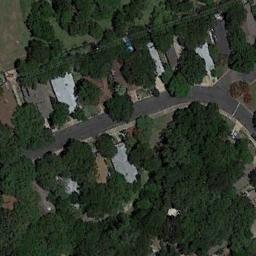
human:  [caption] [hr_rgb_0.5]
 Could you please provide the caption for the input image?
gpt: Many trees are in medium residential area .

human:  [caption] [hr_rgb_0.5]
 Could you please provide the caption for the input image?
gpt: The medium residential is next to the road and some trees .

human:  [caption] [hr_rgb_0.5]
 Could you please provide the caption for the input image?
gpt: The trees in the mid-sized residential areas are not green .

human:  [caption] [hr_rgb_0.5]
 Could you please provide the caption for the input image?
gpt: The medium residential area is well green and has some houses arranged in lines .

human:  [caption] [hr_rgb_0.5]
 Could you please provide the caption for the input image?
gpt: There are many green trees and some buildings on the medium residential area .